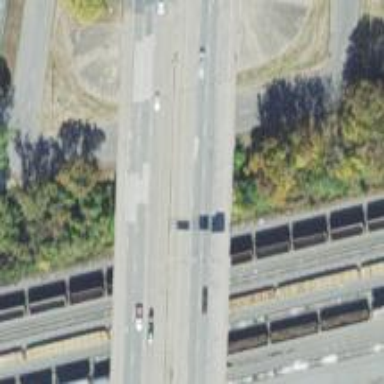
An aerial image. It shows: Beam bridge on motorway.